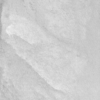
Label: not_dusty